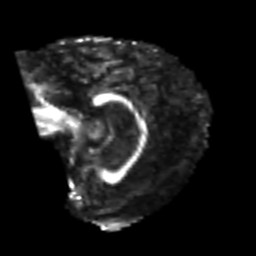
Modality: FA
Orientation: sagittal
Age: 73
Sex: male
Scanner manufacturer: siemens
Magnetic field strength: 3 T
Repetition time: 4.999 s
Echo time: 0.07946 s